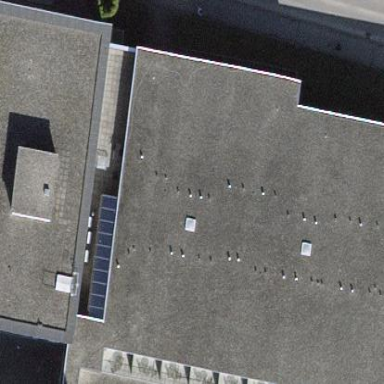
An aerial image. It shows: Commercial building.